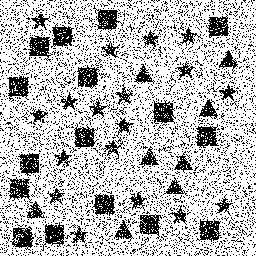
Squares: 16
Triangles: 8
Stars: 18
Total shapes: 42